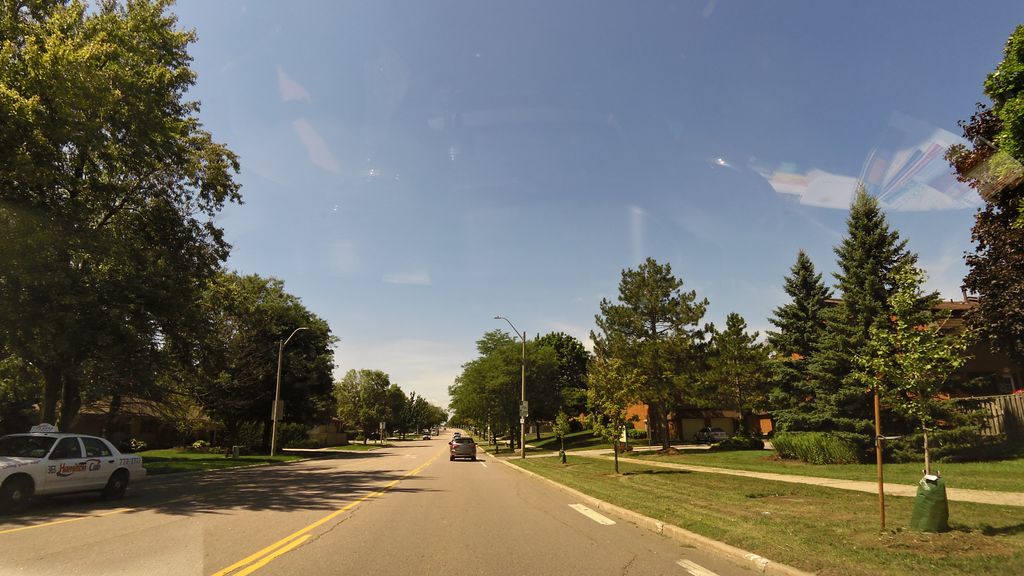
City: hamilton